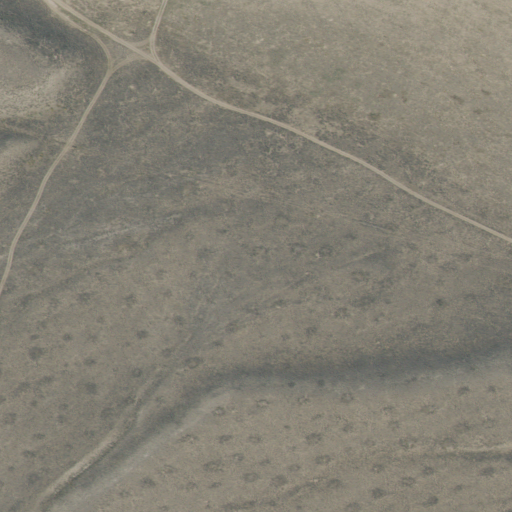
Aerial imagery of valley in Idaho named Rocky Canyon containing grassland and shrub